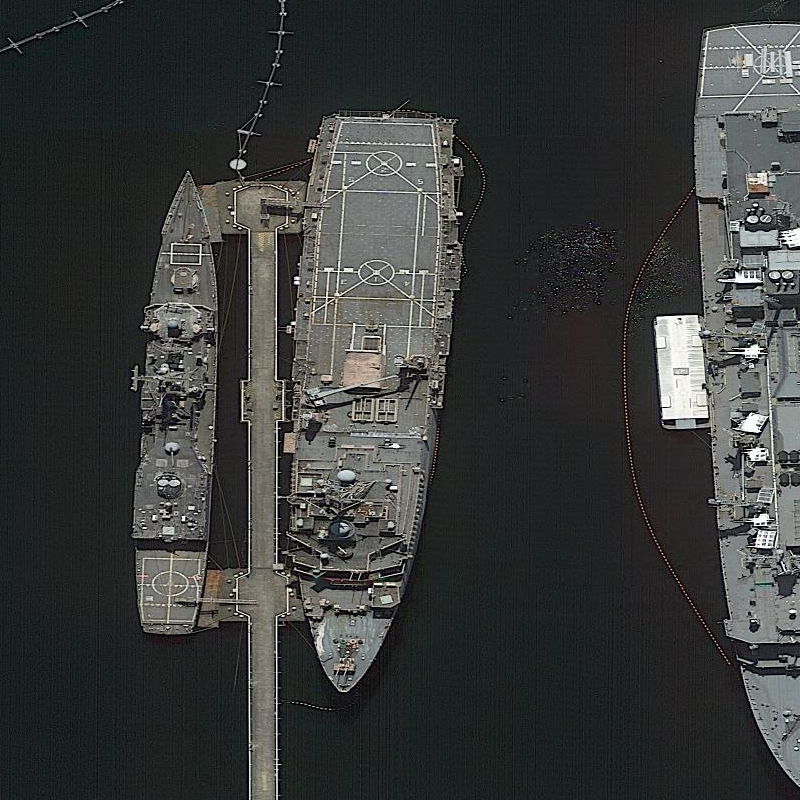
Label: combat